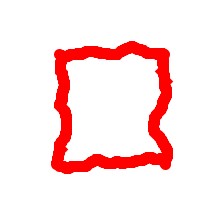
Shape: square